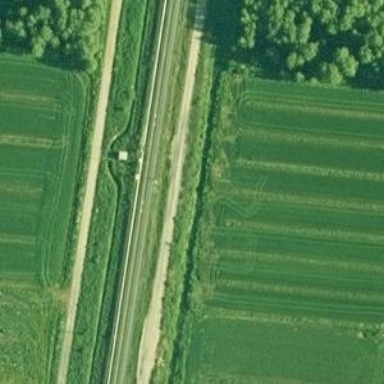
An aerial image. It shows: Railway signal.